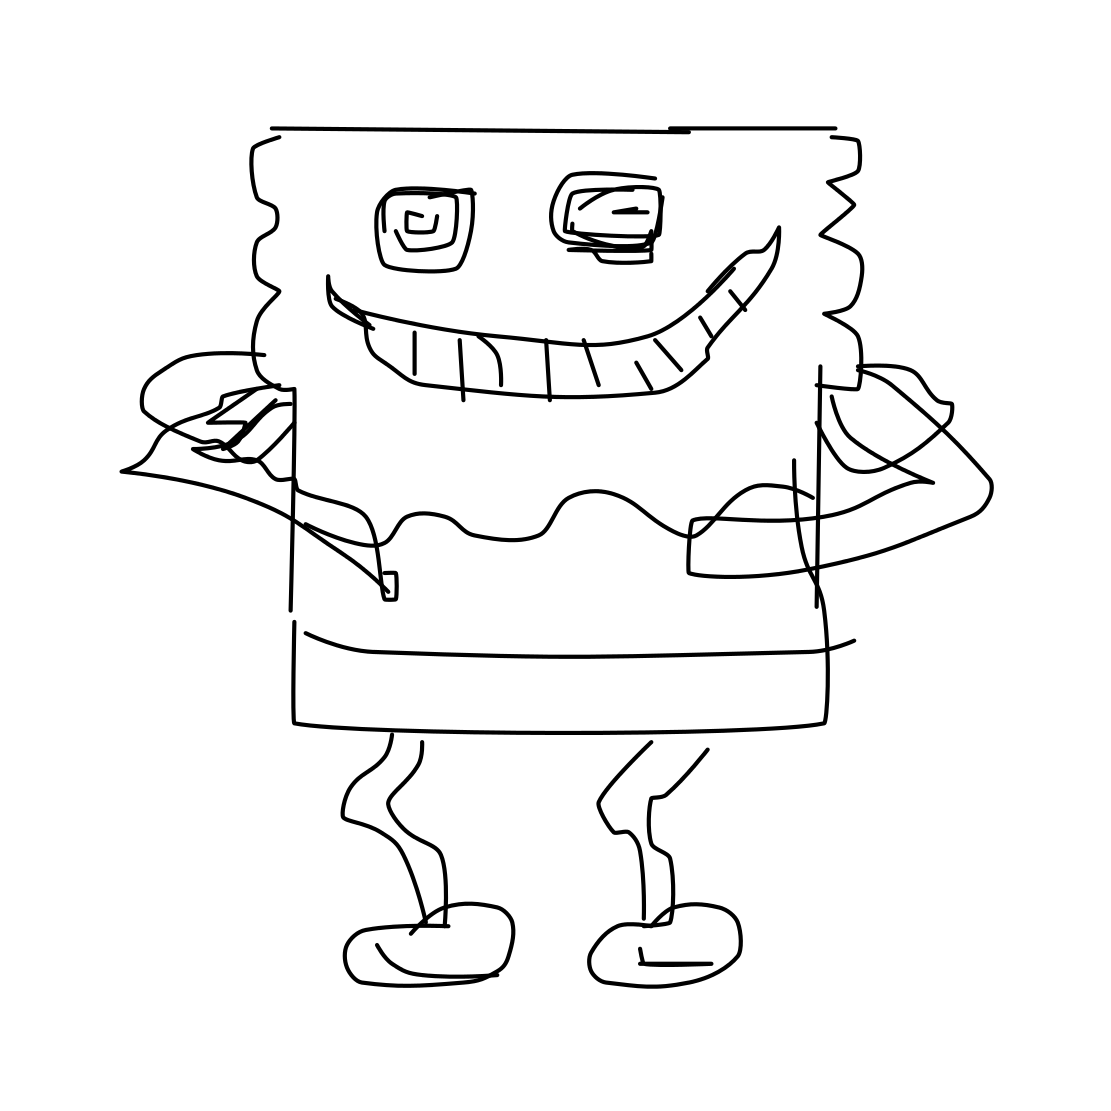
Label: sponge bob